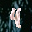
Label: 4